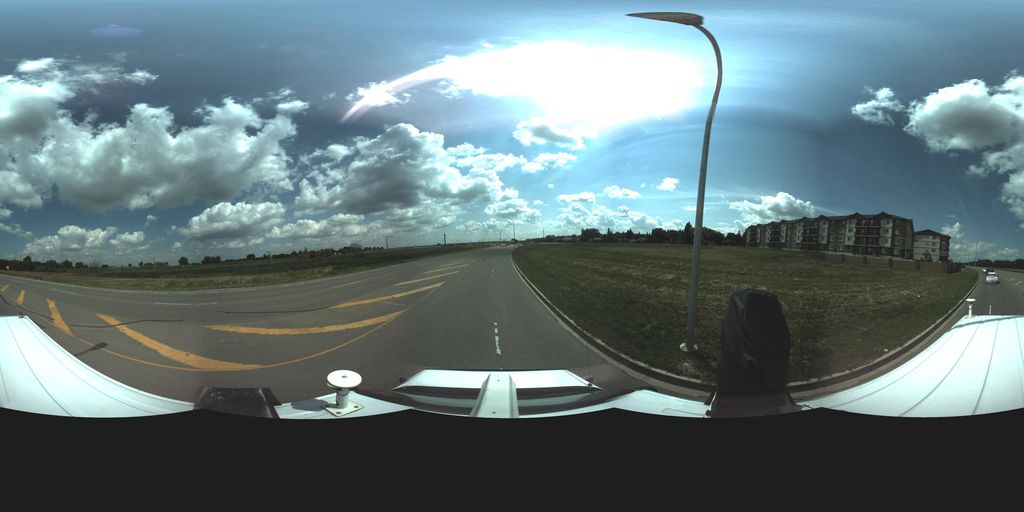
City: saskatoon